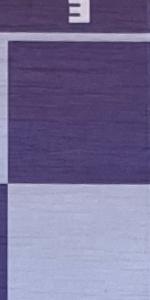
Label: Empty